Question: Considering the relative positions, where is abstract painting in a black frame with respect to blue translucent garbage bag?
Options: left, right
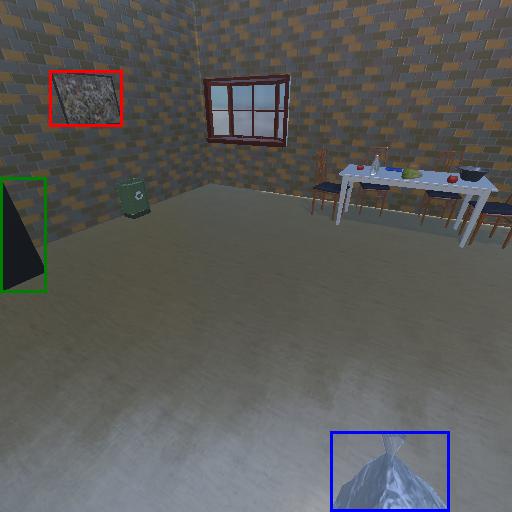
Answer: left